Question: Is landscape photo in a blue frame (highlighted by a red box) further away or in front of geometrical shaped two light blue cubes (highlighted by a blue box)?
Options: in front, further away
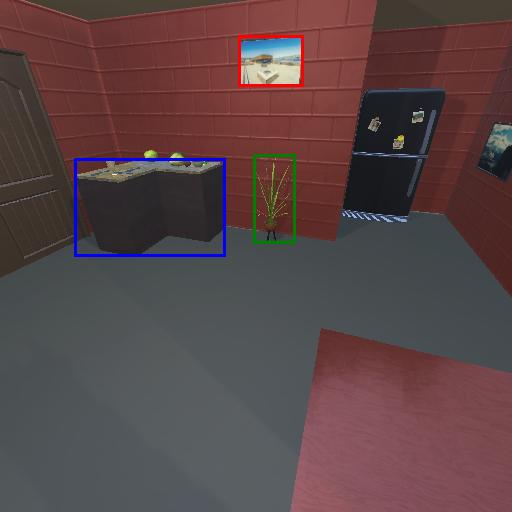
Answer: in front